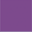
Piece: xx